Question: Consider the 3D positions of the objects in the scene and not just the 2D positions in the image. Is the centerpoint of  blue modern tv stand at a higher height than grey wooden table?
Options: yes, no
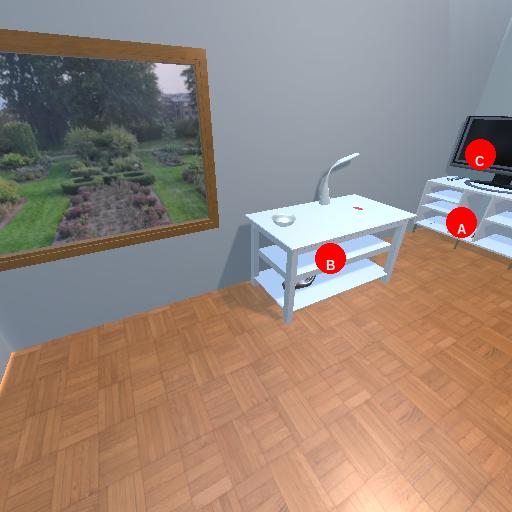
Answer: yes